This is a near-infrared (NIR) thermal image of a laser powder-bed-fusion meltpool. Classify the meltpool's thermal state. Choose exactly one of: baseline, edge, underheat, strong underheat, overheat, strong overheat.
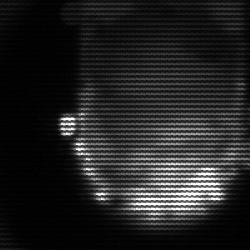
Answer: baseline